Question: I am getting the below error while trying login to Android device from my locally deployed code. Both the machine & device uses the same WIFI connection(router) . Code is working as expected in the simulator, but not working in the device. I tried some solutions that are provided in the old posts in the forum, but they didn't help!!

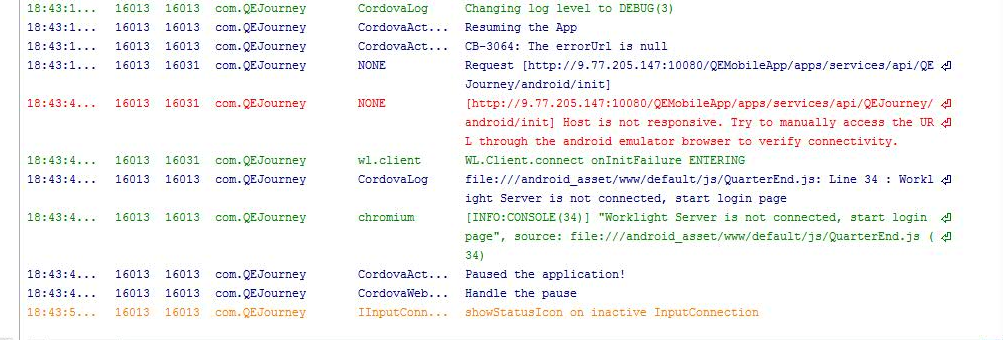
Answer: This is most likely an IP address issue, where the device is assigned with an IP address that is different from than one assigned to the development server.
Try to disable all network cards but 1 if you have several. Then check for the IP and make sure that is the one that is used for both the server and device.
If you're working against a remote server, verify the correct IP address is used as well.